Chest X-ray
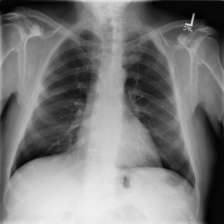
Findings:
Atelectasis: negative
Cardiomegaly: negative
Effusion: negative
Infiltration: negative
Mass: negative
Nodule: negative
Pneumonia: negative
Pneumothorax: negative
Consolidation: negative
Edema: negative
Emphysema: negative
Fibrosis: negative
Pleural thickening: negative
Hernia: negative